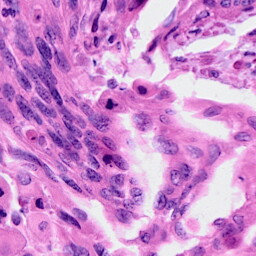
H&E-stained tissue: Cervix